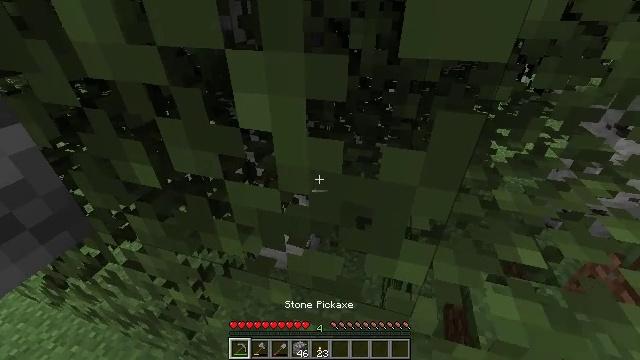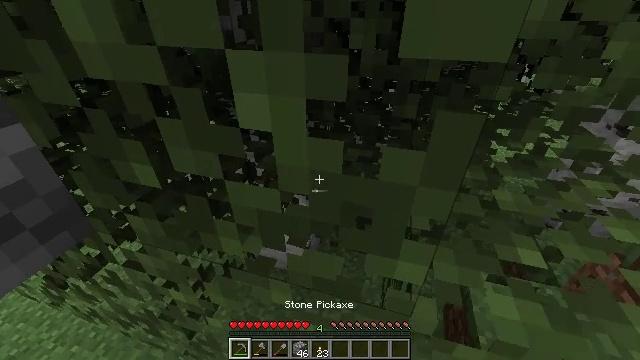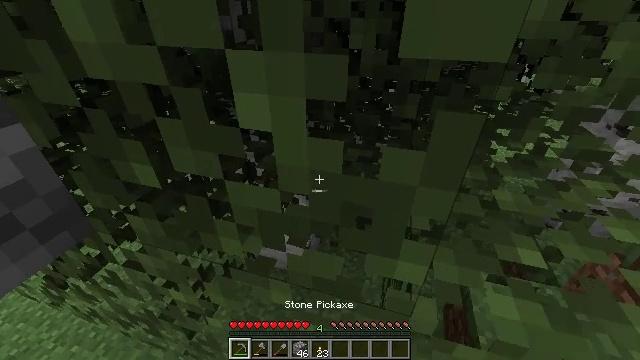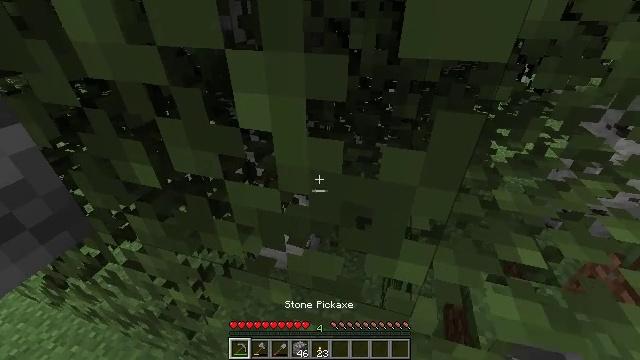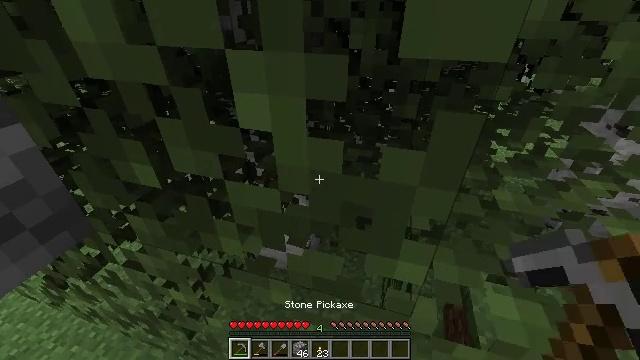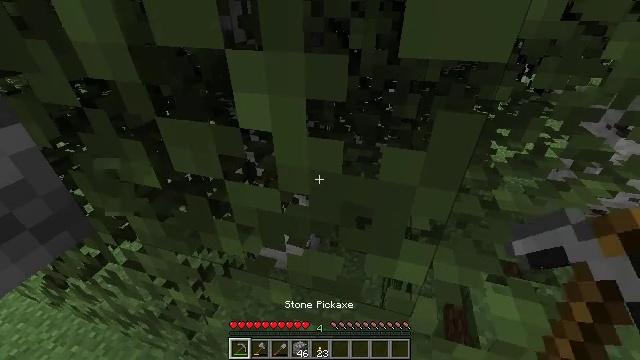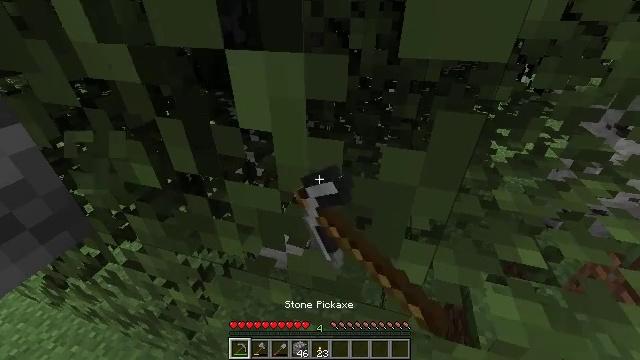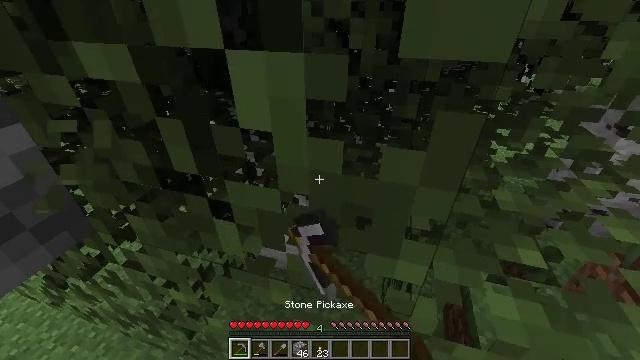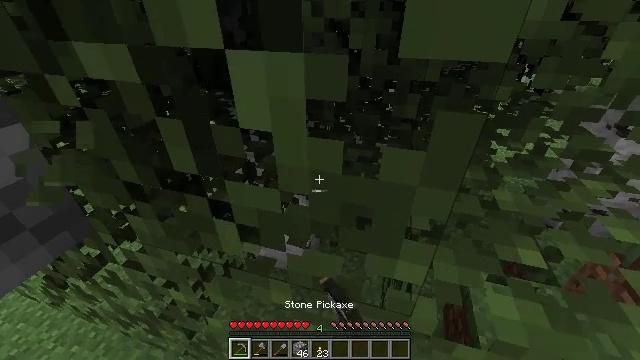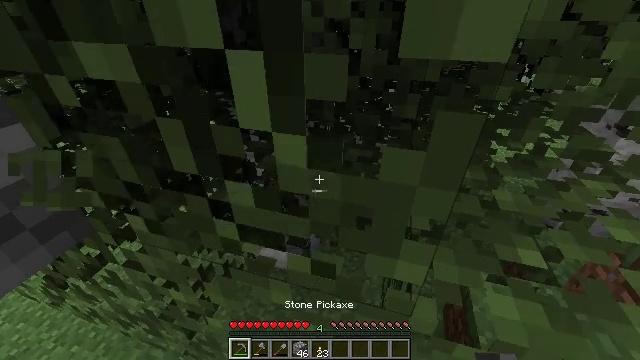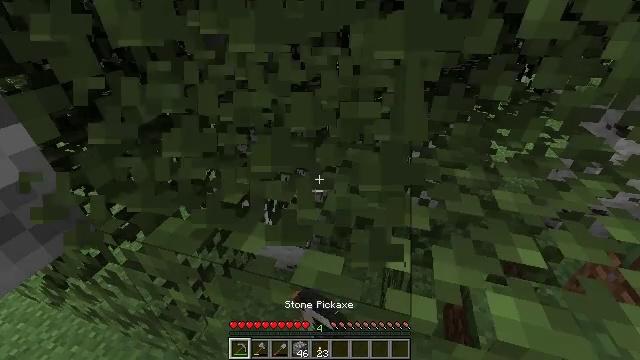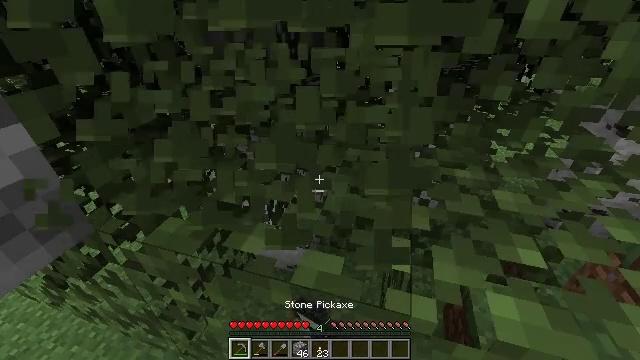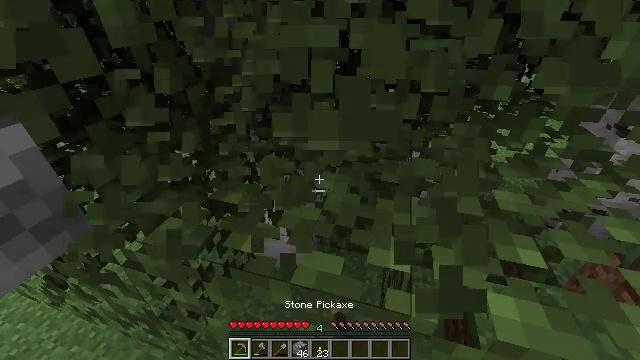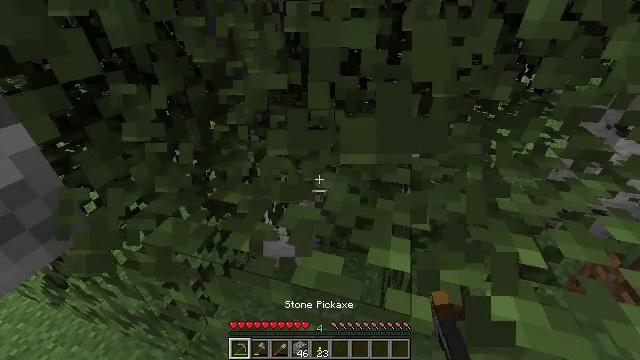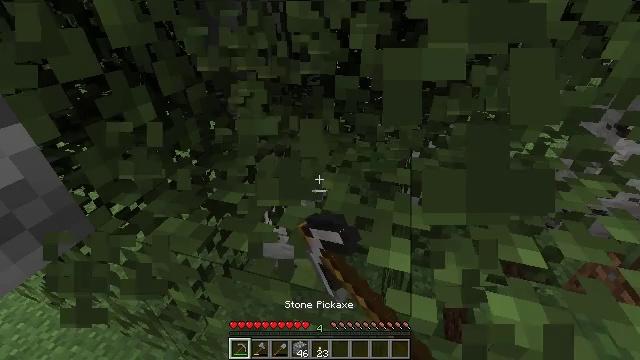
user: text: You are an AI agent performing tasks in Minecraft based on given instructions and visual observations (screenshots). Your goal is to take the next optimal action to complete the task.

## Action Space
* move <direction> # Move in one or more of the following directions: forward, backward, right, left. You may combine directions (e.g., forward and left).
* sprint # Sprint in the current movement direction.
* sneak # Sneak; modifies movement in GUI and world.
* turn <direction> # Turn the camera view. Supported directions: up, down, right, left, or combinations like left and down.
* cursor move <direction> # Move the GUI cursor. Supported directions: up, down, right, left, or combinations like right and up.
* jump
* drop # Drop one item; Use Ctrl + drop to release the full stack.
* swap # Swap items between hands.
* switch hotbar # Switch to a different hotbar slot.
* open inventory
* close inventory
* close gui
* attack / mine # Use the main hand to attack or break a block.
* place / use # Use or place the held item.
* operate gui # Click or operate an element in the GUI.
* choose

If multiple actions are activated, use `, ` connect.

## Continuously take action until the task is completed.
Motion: motion action
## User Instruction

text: Gather birch leaves using hands or shears.
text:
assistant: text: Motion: switch to hotbar 1
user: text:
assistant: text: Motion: no_op
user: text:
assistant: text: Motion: no_op
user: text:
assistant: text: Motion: no_op
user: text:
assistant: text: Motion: attack / mine
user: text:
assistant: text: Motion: attack / mine
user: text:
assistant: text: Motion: attack / mine
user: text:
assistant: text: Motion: attack / mine
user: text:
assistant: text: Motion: attack / mine
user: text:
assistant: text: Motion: attack / mine
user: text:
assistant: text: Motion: attack / mine
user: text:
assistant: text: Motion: attack / mine
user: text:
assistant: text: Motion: attack / mine
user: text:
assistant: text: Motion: attack / mine
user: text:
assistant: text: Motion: attack / mine